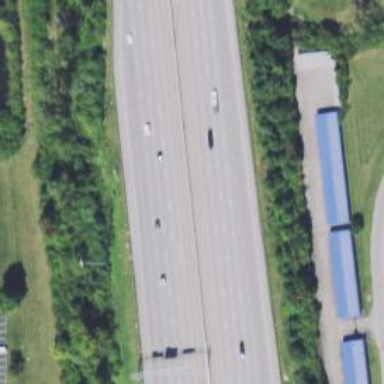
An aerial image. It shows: Motorway with embankment.